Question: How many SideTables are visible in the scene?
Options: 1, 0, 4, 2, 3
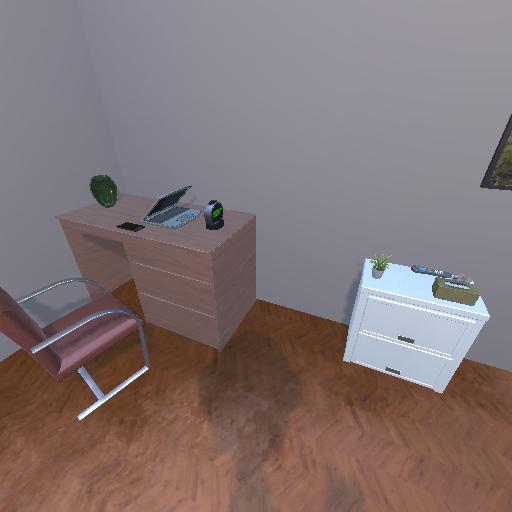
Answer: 1